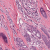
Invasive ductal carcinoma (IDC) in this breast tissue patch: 1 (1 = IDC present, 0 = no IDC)